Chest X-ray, PA view. Patient: 45 years old, sex M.
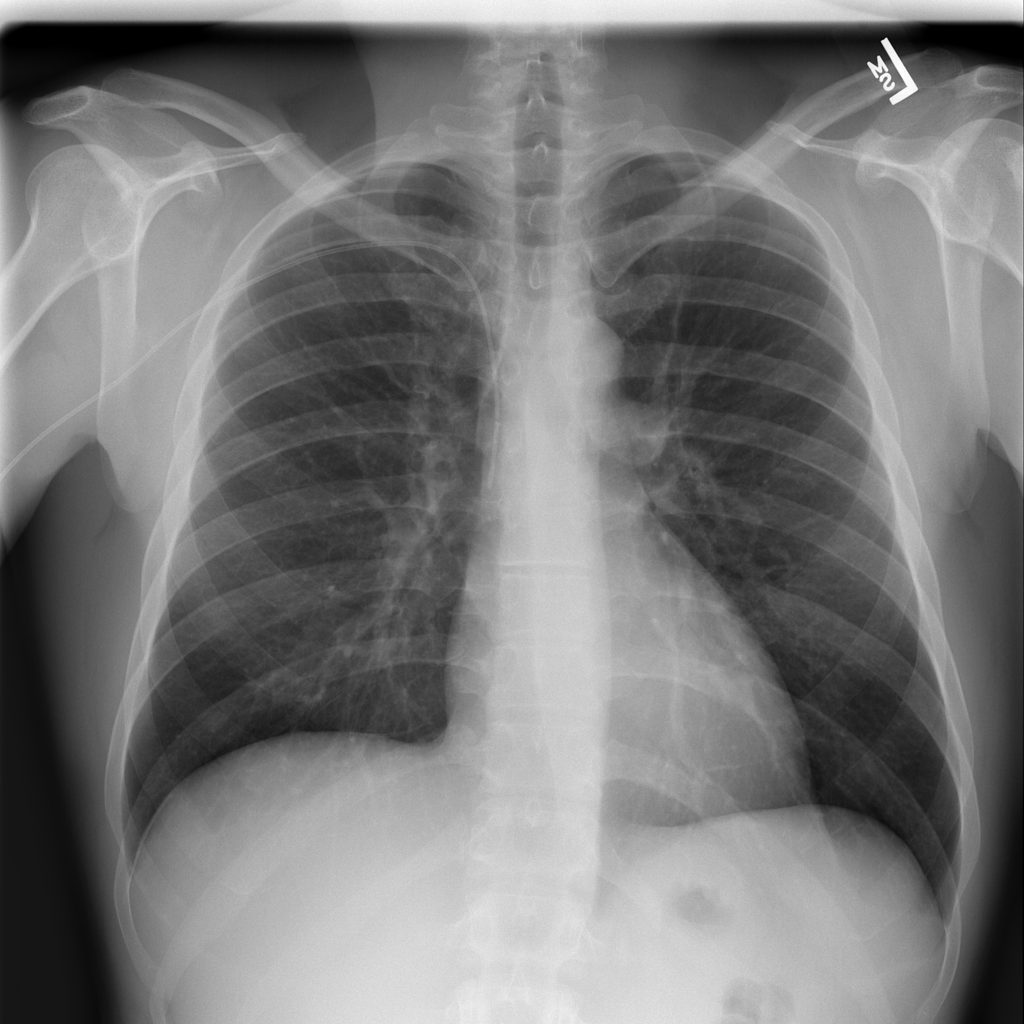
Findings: No Finding